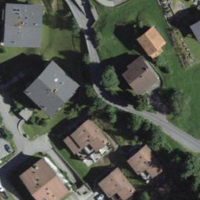
EUNIS habitat code: 54
Species observed at this site:
Platanthera bifolia